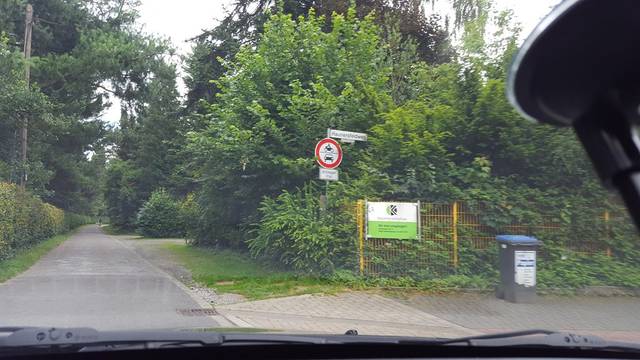
Region: Germany
Coordinates: 51.622, 7.239